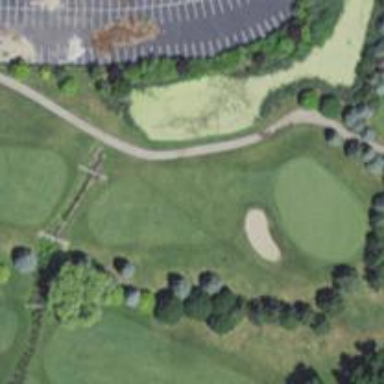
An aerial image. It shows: Golf hole.